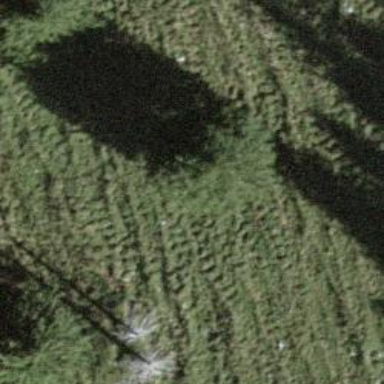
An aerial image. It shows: Evergreen needle-leaved tree.